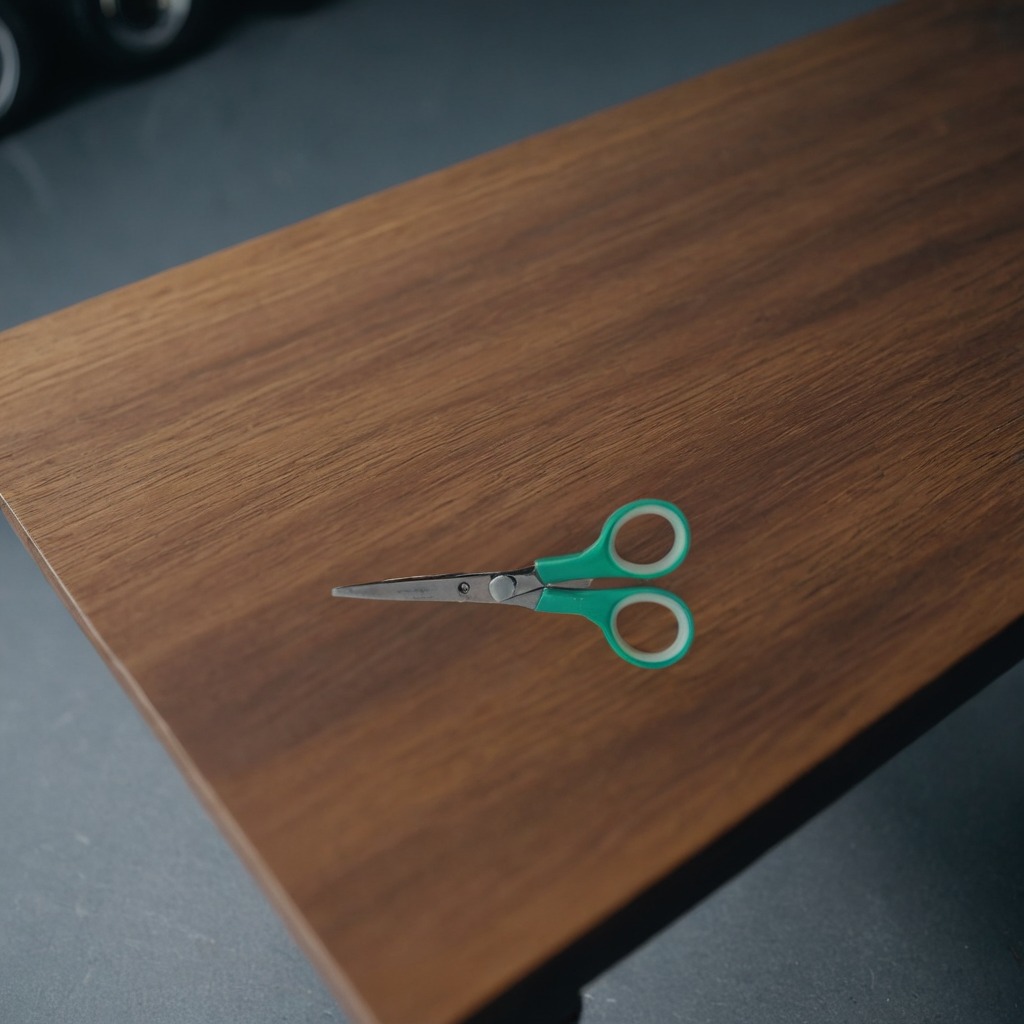
A scissor is lying on a table in a garage.